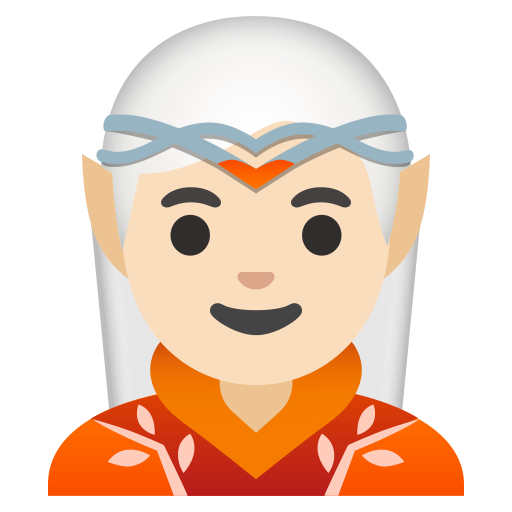
Emoji: 🧝🏻